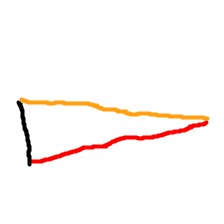
Shape: triangle